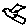
Label: bird